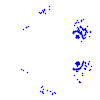
Particle: electron